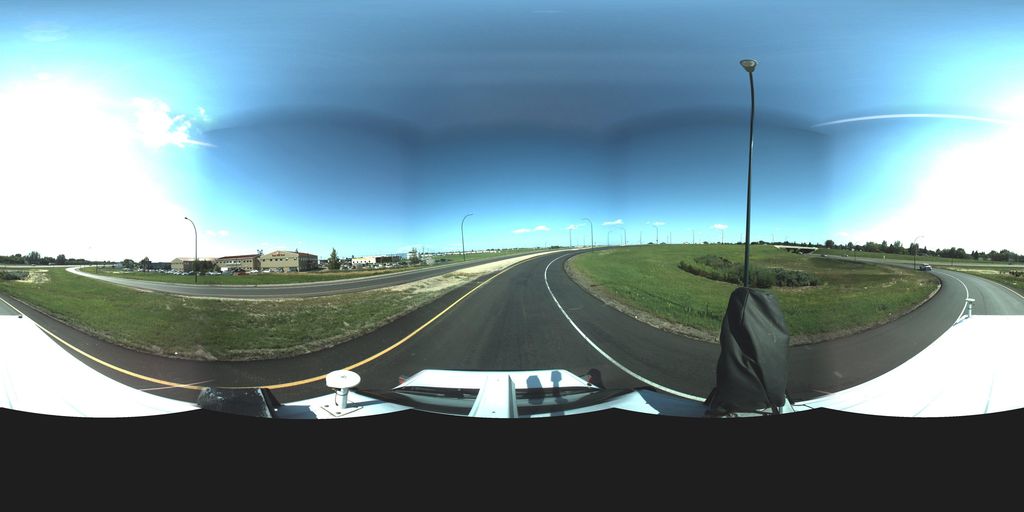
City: saskatoon